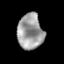
Tissue: prostate
Cell type: T cells
Senescence score: 0.3014
Nuclear area (px): 888
Mean DAPI intensity: 157.63